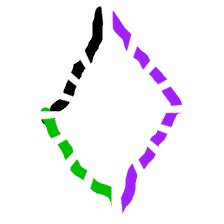
Shape: rhombus